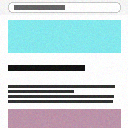
Screen state: on